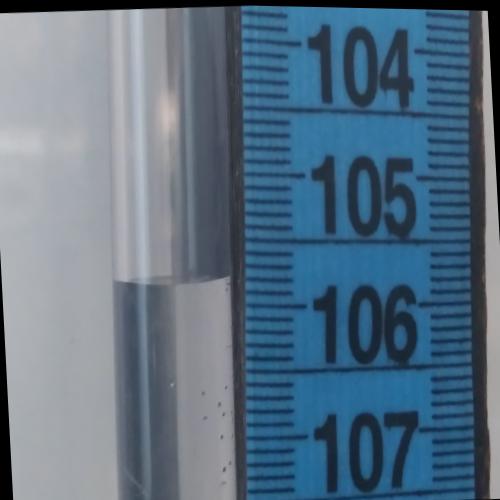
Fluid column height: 105.8 cm